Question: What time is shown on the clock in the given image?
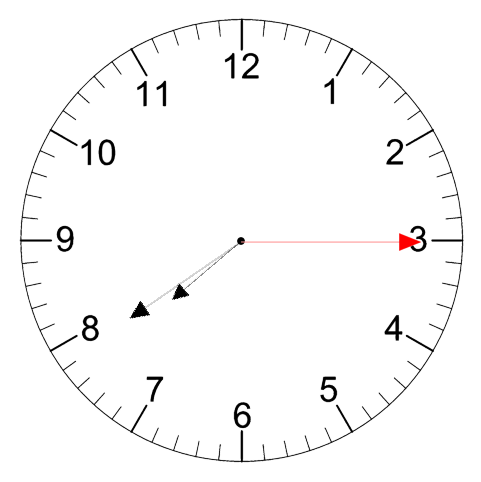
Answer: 07:39:15